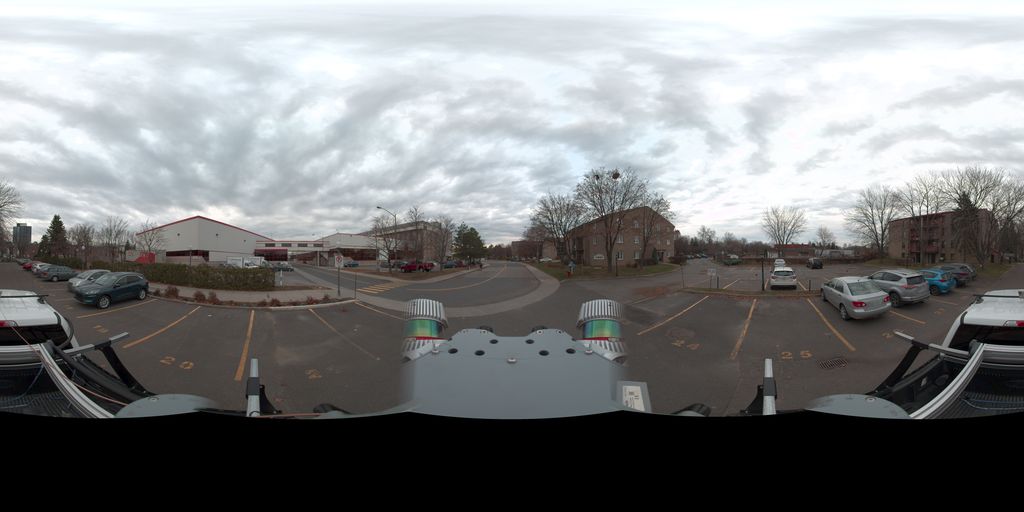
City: quebec_city